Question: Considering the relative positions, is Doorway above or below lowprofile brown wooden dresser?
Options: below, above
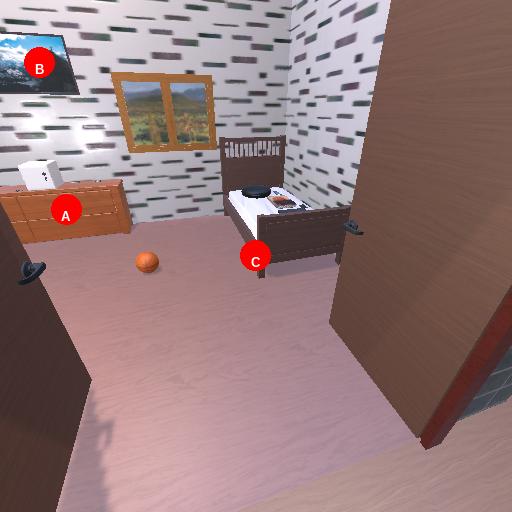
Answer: below